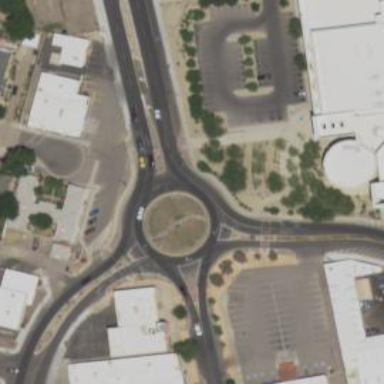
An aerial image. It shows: Tertiary road leading to roundabout.